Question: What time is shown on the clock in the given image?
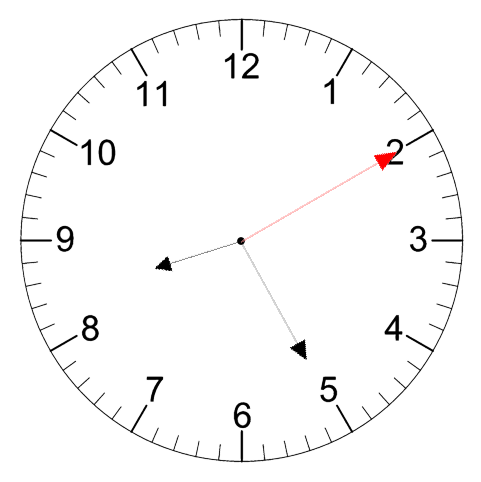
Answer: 08:25:10